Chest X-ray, PA view. Patient: 38 years old, sex F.
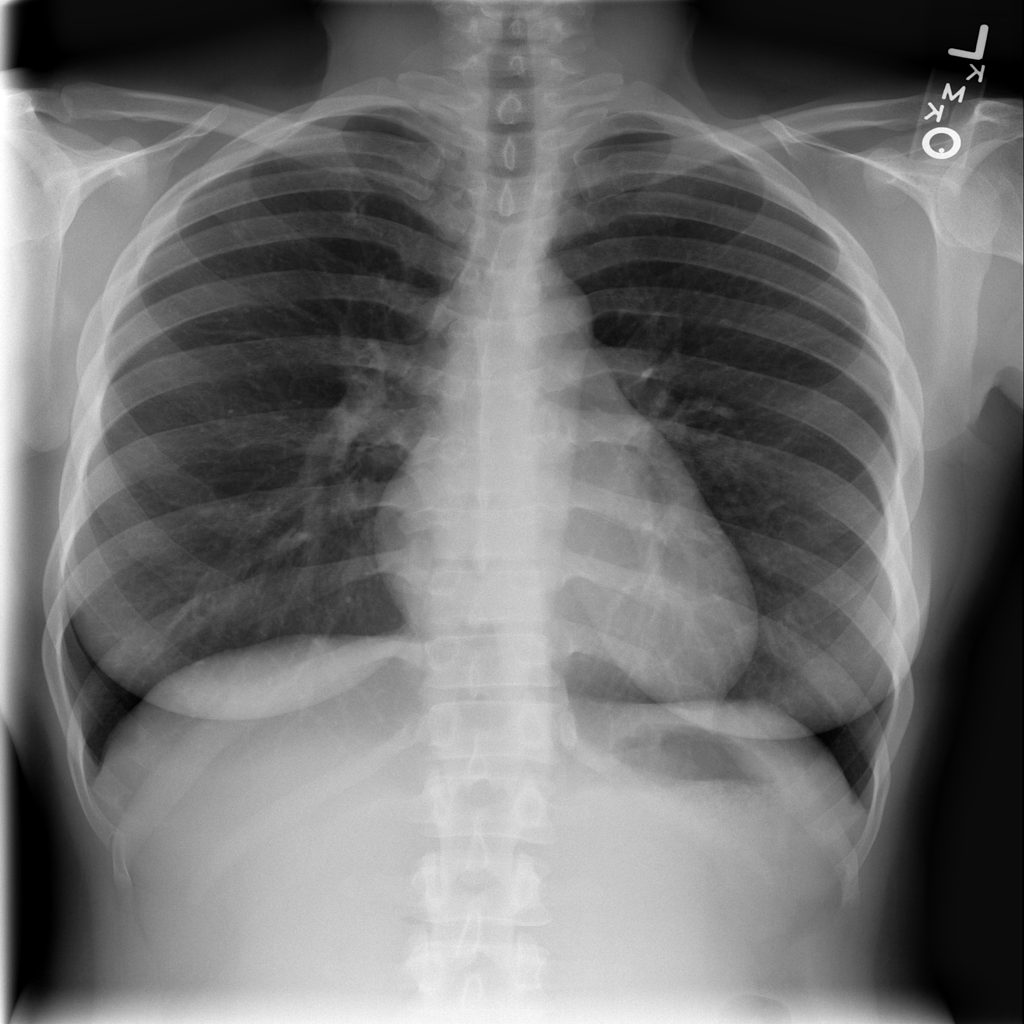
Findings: No Finding